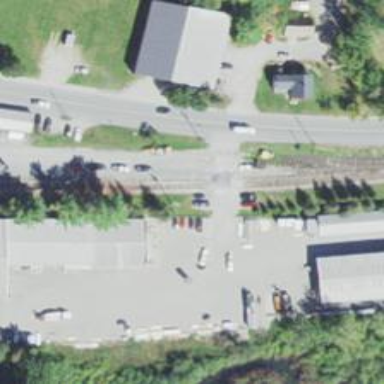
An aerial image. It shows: Railway level crossing.